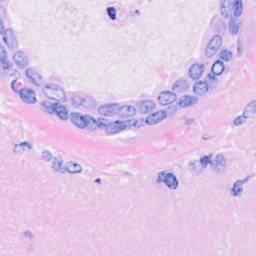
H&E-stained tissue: Breast